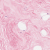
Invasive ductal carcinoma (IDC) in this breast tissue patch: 0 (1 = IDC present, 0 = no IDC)